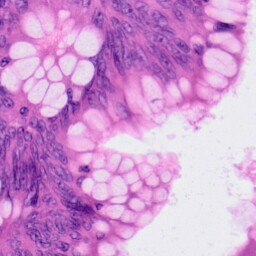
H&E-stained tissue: Colon